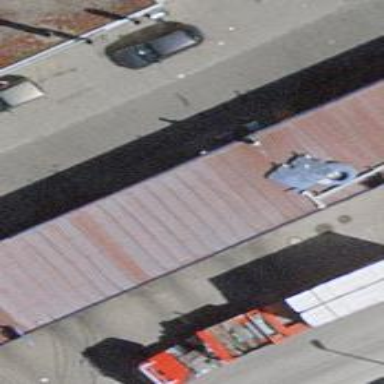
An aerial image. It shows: View of roof of building.